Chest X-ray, PA view. Patient: 66 years old, sex M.
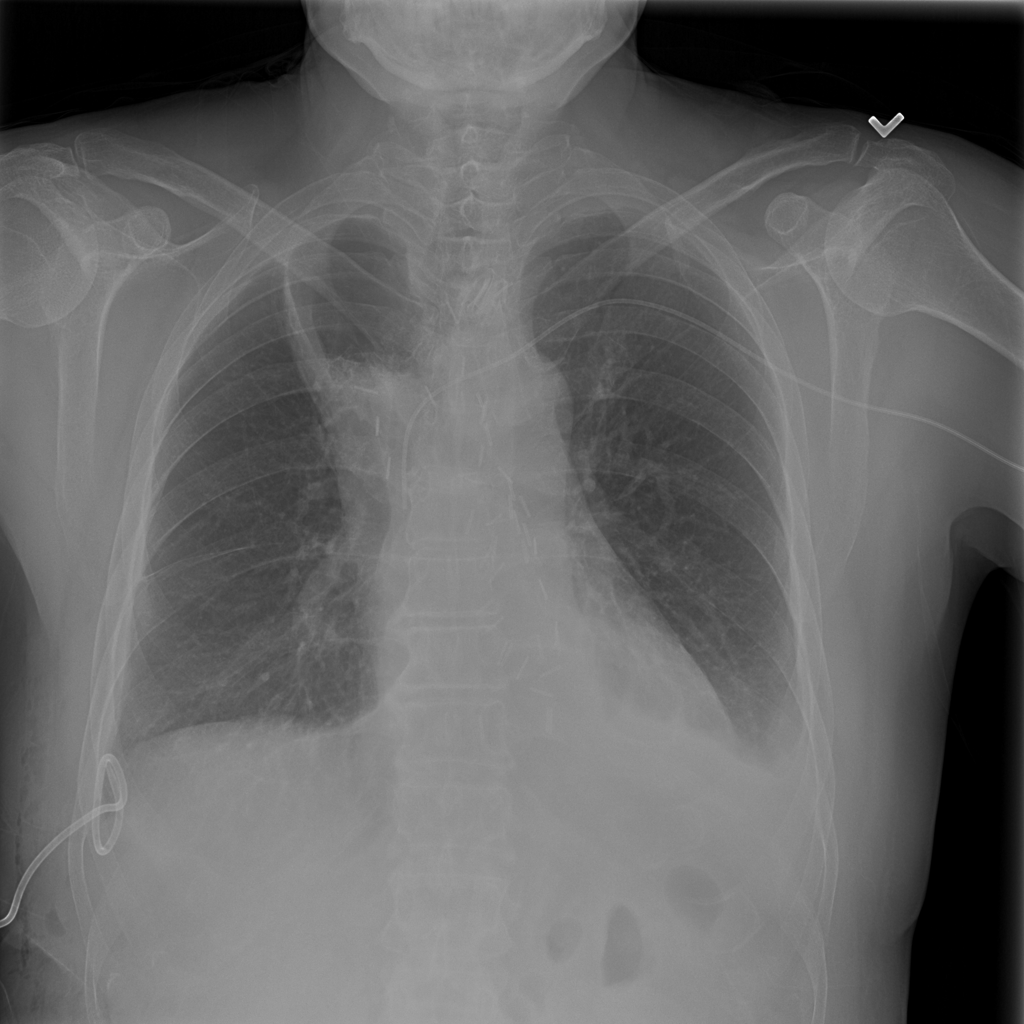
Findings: Atelectasis, Effusion, Infiltration